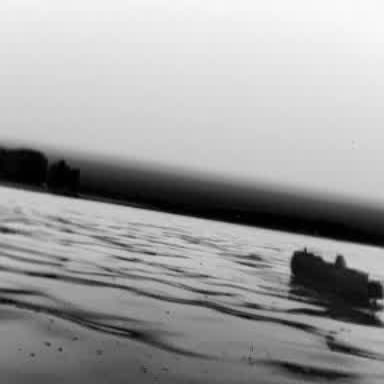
There is a container_ship in the infrared image.